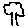
Label: tree